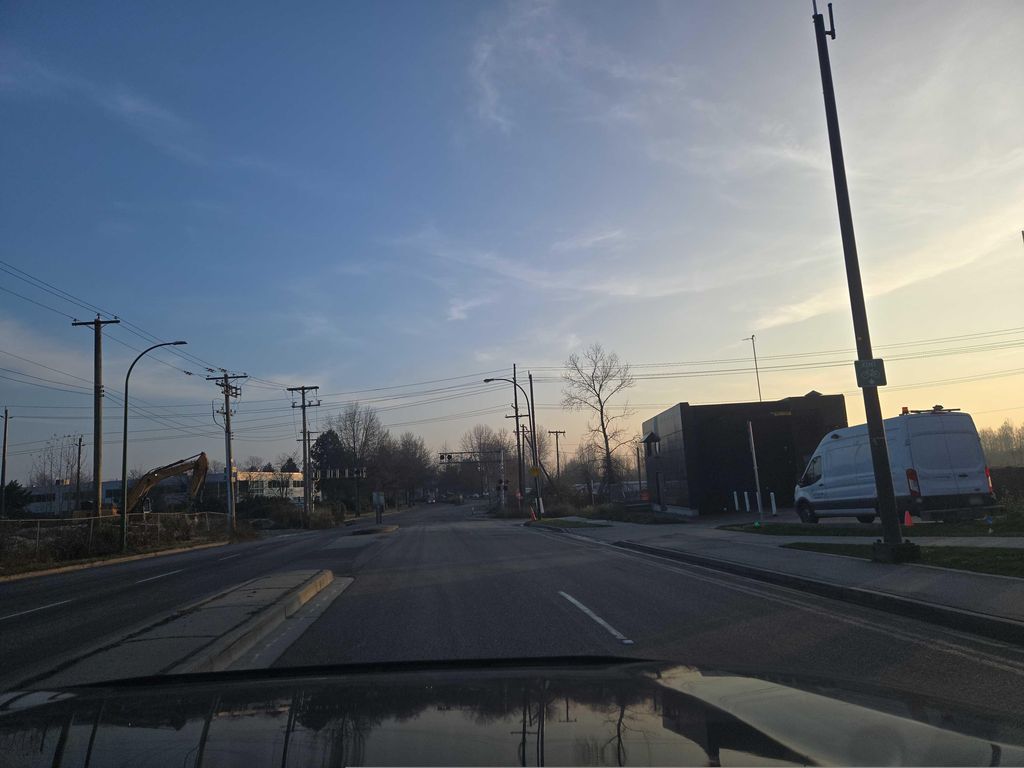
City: vancouver